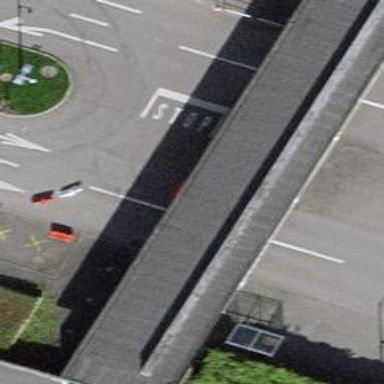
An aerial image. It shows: Entrance barrier on stop road.